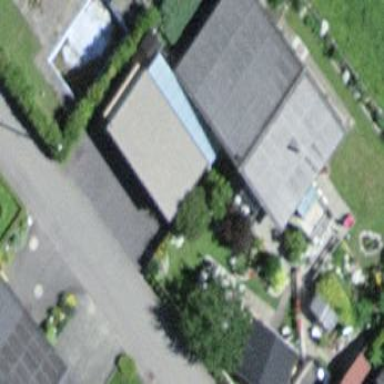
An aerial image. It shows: Residential building.